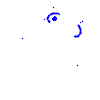
Particle: electron